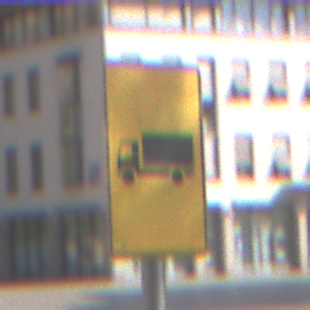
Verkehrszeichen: KFZZulaessigeGesamtmasse3Komma5TOhnePfeilsymbol
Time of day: MorningAfternoon
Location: Outdoor (Urban)
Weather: Clear
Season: NotSpecified
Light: Natural